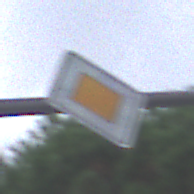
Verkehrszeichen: Vorfahrtsstrasse
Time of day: MorningAfternoon
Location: Outdoor (Urban)
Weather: Overcast
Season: NotSpecified
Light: Natural